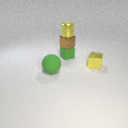
small green rubber cube below small yellow metal cylinder